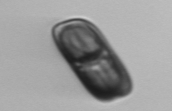
Label: Ephemera